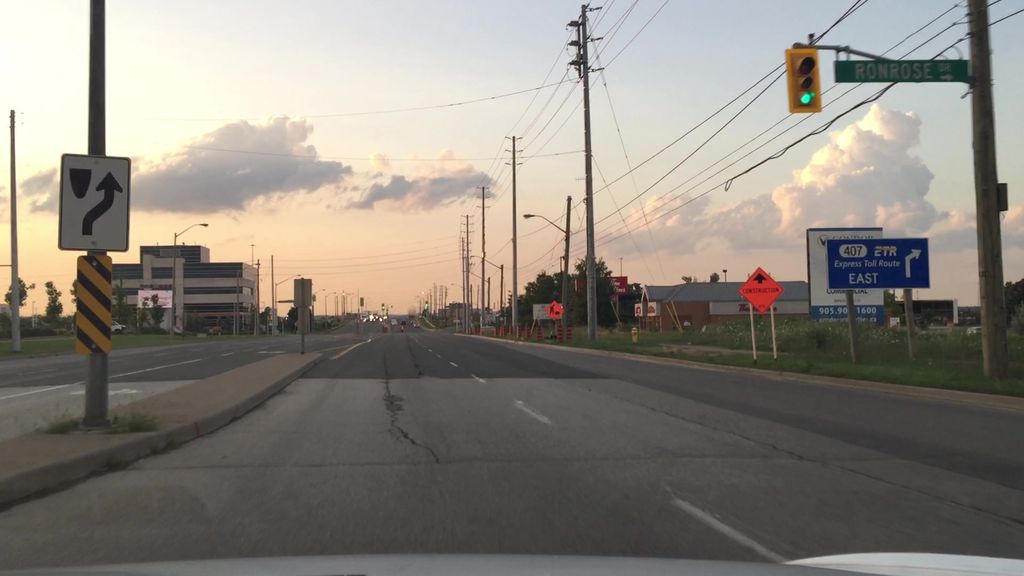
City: toronto